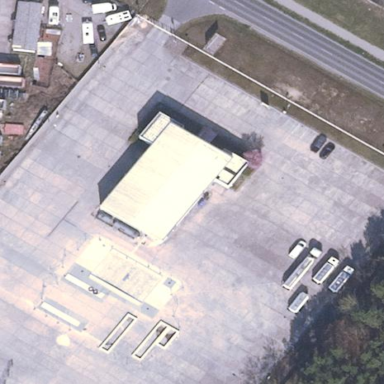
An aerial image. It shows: View of roof of building.